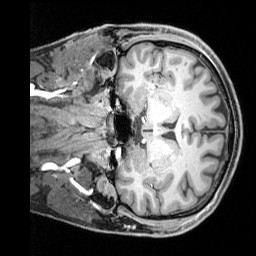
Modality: T1w
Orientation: coronal
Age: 35
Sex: male
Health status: healthy
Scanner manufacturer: siemens
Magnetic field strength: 3 T
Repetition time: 1.65 s
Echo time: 0.00182 s